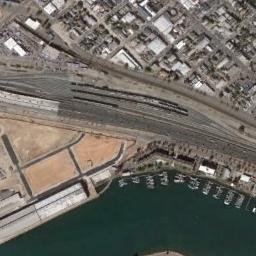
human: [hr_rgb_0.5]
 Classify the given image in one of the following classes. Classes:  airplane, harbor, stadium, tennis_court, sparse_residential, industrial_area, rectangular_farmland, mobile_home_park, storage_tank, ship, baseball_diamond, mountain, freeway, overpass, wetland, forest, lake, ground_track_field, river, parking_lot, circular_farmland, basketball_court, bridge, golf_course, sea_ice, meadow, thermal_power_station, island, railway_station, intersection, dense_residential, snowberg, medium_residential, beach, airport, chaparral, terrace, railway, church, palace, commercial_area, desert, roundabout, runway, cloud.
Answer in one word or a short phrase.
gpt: railway_station